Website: bh-photo
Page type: payment
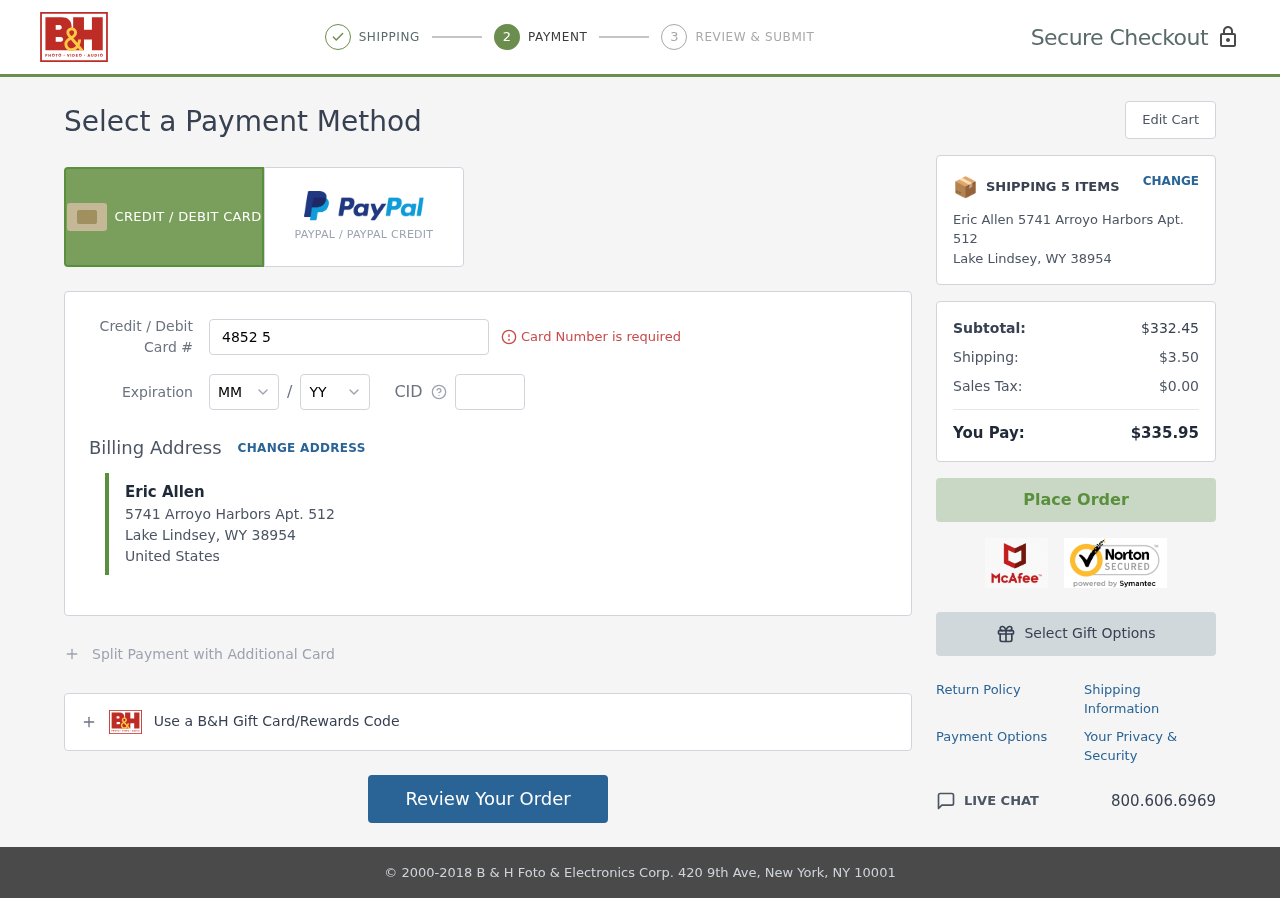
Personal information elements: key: PII_CARD_CVV
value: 285
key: PII_CARD_EXPIRY_MONTH
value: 12
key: PII_CARD_EXPIRY_YEAR
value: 26
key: PII_CARD_NUMBER
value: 4852 5423 1190 1385
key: PII_CITY
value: Lake Lindsey
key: PII_COUNTRY
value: United States
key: PII_FULLNAME
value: Eric Allen
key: PII_POSTCODE
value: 38954
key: PII_STATE_ABBR
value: WY
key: PII_STREET
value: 5741 Arroyo Harbors Apt. 512
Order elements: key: ORDER_NUM_ITEMS
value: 5
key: ORDER_SUBTOTAL
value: $332.45
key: ORDER_SHIPPING_COST
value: $3.50
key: ORDER_TAX
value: $0.00
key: ORDER_TOTAL
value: $335.95